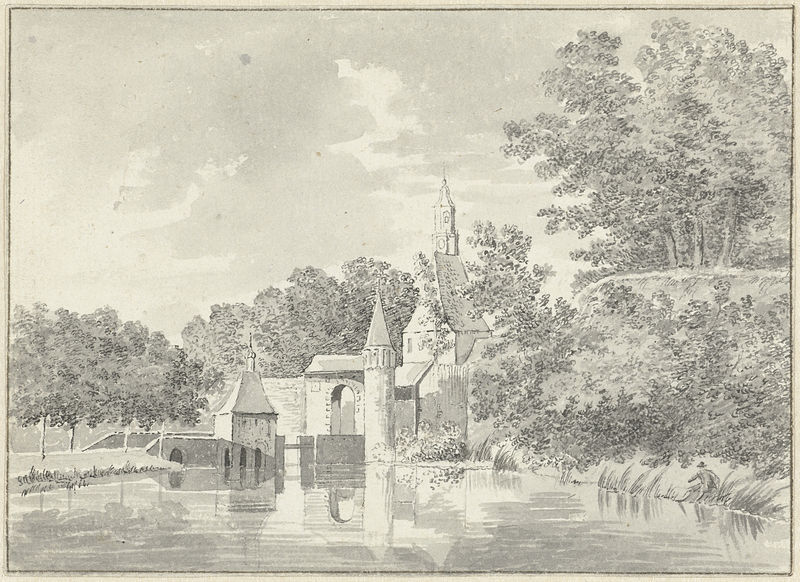
Titel: Burensche Poort te Tiel
Künstler: Hendrik Tavenier
Standort: Amsterdam
Institution: Rijksmuseum
Schlagwörter: baum, blätter, himmel, mann, wasser, weiß, wolken, aquarell, bäume, fluss, landschaft, see, fenster, grau, hut, schwarz, zeichnung, gras, schloss, weg, malerei, mensch, baumstamm, hügel, spiegelung, brücke, gewässer, boot, turm, allee, wehr, church, white, black, uhr, tor, türme, übergang, man, sky, landscape, water, trees, river, stream, road, sketch, bridge, angler, gate, wasserspiegelungen, rushes, fishing, kulturlandschaft, rurm, watergate, sluice